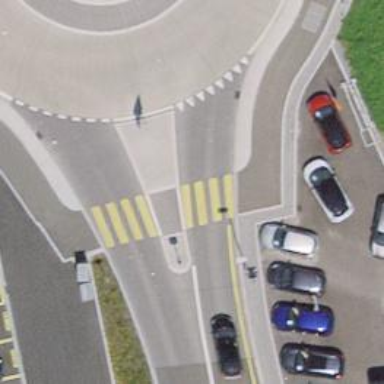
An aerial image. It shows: Traffic calming island.